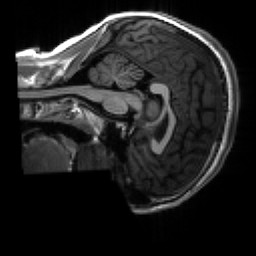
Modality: T1w
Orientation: sagittal
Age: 18
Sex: male
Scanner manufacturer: siemens
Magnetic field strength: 3 T
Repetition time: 2.3 s
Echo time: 0.00266 s